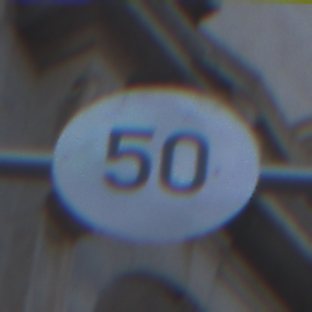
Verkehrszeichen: Geschwindigkeit50
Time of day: SunriseSunset
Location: Outdoor (Urban)
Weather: Clear
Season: NotSpecified
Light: Natural